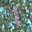
Label: 1